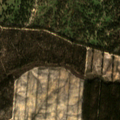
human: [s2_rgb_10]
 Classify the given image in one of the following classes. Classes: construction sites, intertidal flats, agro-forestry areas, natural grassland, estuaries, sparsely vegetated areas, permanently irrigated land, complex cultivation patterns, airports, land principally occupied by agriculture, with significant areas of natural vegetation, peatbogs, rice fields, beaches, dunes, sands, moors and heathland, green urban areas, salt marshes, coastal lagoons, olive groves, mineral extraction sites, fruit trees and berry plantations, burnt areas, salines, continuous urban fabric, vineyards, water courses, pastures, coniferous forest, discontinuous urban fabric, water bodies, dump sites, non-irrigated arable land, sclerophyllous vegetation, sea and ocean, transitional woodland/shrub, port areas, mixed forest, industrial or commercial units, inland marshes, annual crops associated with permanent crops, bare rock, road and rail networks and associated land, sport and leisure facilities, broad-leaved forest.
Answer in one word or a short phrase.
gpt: agro-forestry areas, broad-leaved forest, transitional woodland/shrub